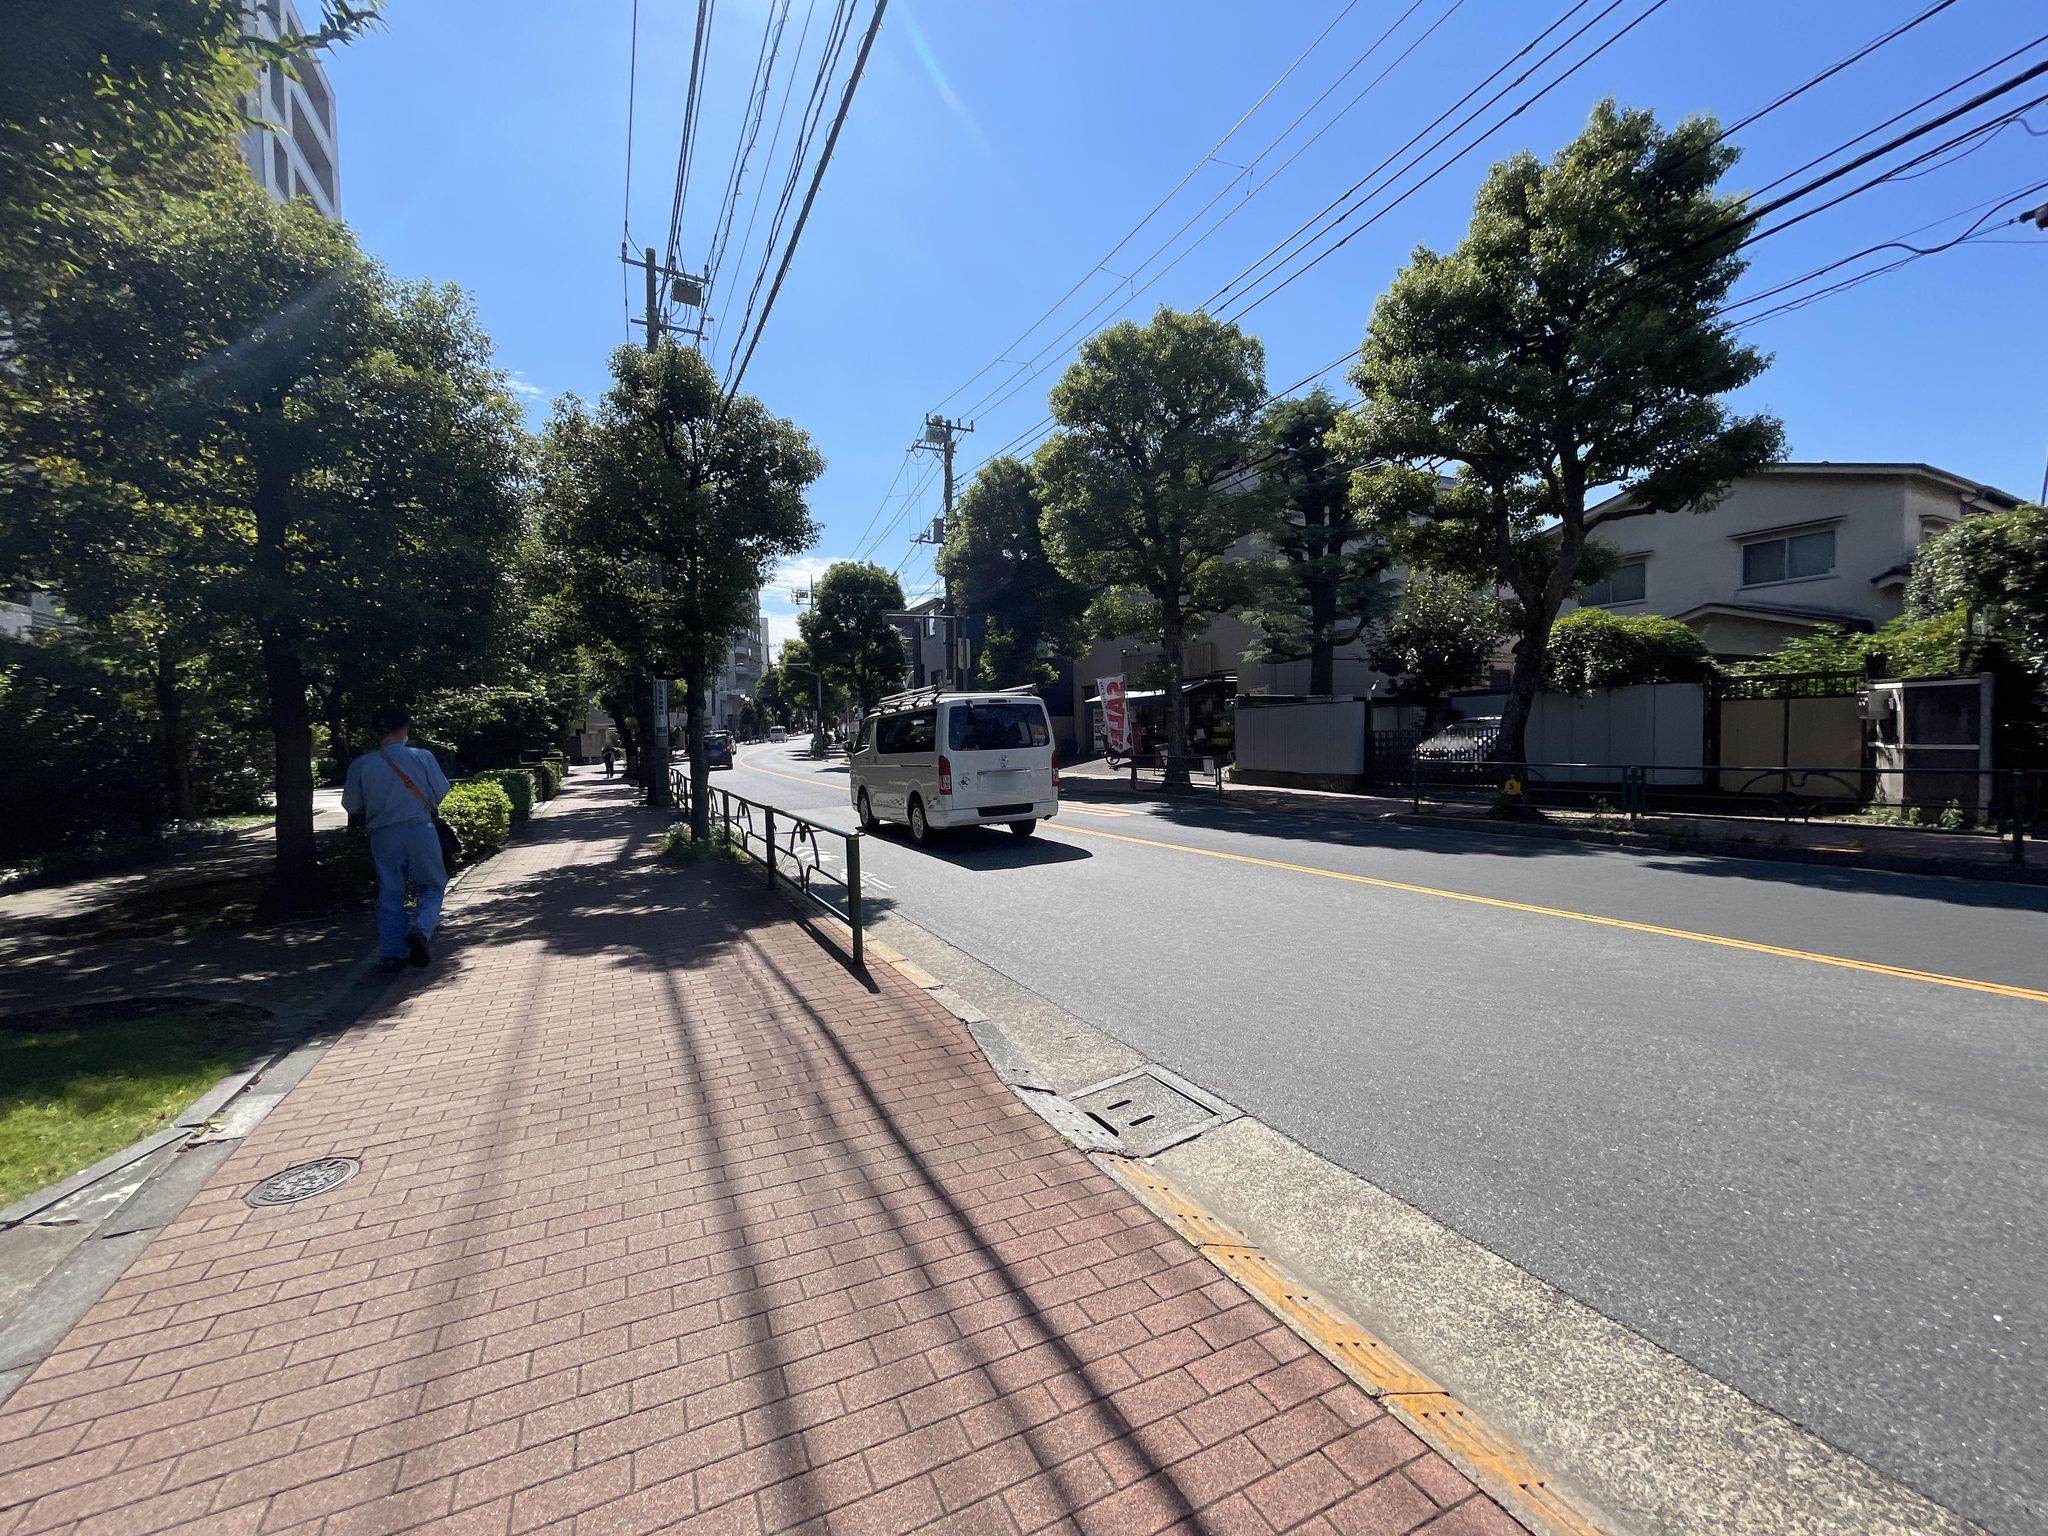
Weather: clear
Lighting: day
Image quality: good
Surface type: walking surface
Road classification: service
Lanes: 2
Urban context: urban centre
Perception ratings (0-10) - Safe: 6.05, Lively: 8.35, Beautiful: 7.38, Boring: 3.19, Depressing: 3, Wealthy: 5.76